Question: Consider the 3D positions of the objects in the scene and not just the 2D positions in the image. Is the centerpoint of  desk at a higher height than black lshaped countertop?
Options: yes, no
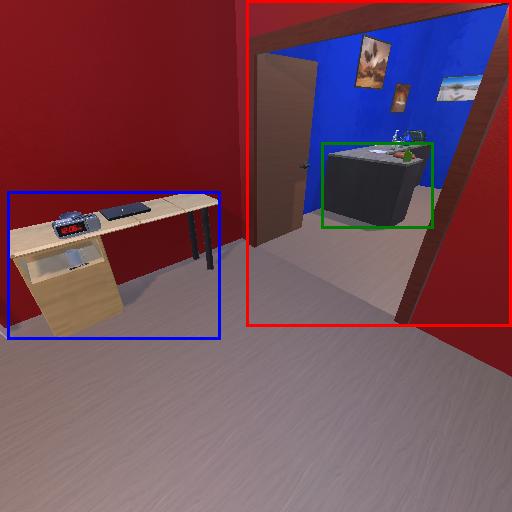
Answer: yes